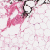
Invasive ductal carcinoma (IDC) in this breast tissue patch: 0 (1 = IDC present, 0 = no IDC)